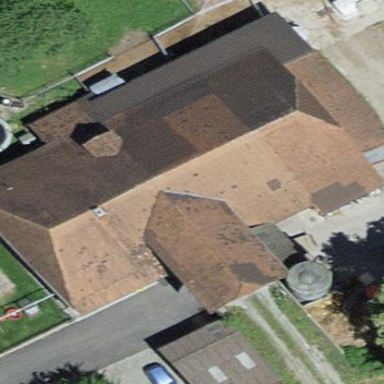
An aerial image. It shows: Farm building.